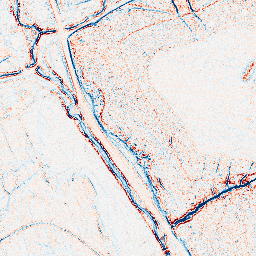
Category: edge_preserving
Decomposition family: anisotropic_diffusion
Decomposition parameters: iterations: 5
kappa: 30
gamma: 0.1
Upsampling method: lanczos
Upsampling parameters: scale: 8
Upsampling scale: 8